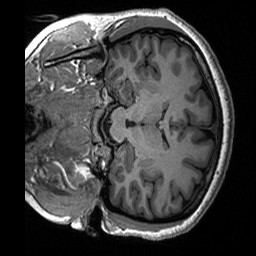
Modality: T1w
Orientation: coronal
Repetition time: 8 s
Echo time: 0.066 s